Field crop: tomato
Growth stage: 1
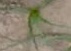
Species: cyperus